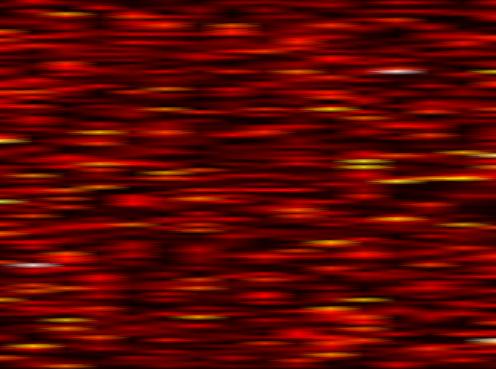
Label: FBMC